Question: I would like to add a function to my App similar to the "Best guess" section like the pic below, what is the best way to implement such feature? Any advice will be appreciated.
Further more, since Google image search API has been deprecated, and the new custom search API doesn't seem to provide reverse image search, is there any other service that provides similar reverse image searching function?
My guess is:
1. do a reverse image search with a search engine
2. get the returned file names of the images
3. analyse the returned file names, and get the most common one
4. the most common file name should be the "best guess" for this image

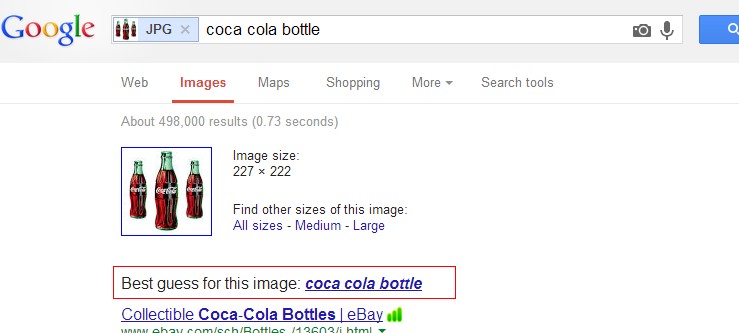
Answer: It seems that currently the only way (not the best I think) to get best guess for image is to scrape it from Google response.
I tried <URL>, but it perform image search much worse than Google.
Something like the following:
'''
String newUrl = "http://www.google.com/searchbyimage?hl=en&image_url=http://media.tumblr.com/745c48c1dcf79c51f64f69c64d0cf095/tumblr_inline_ms5a0kJVT51qz4rgp.jpg";
Document doc = Jsoup.connect(newUrl).userAgent("Mozilla/5.0 (Windows NT 6.1; WOW64) AppleWebKit/537.36 (KHTML, like Gecko) Chrome/32.0.1700.76 Safari/537.36").get();
Elements bestGuessElement = doc.select("a.qb-b");
String bestGuess = null;
if (!bestGuessElement.isEmpty() && bestGuessElement.hasText()) {
bestGuess = bestGuessElement.text();
}
System.out.println(bestGuess);
'''